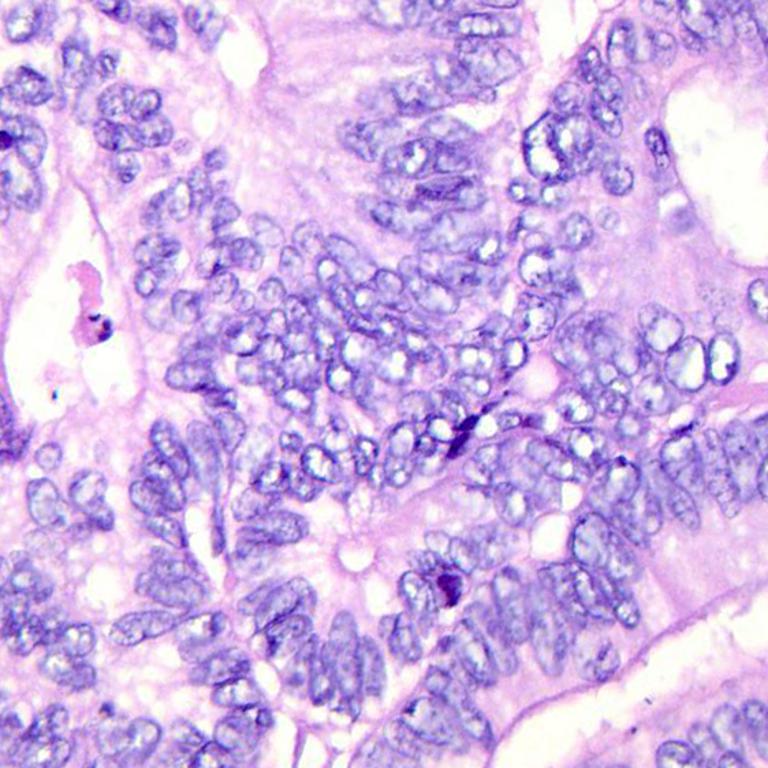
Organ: colon
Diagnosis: adenocarcinomas